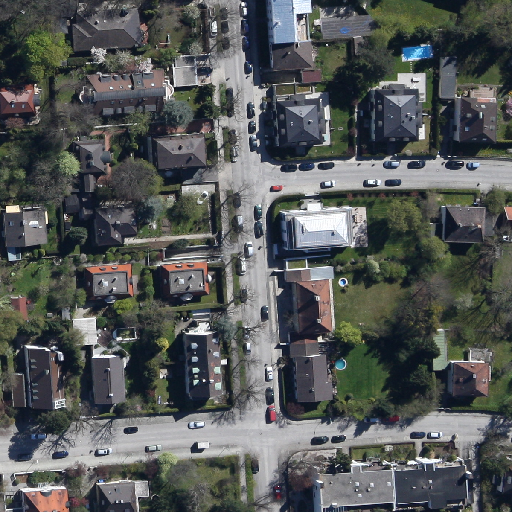
Referring expression: car